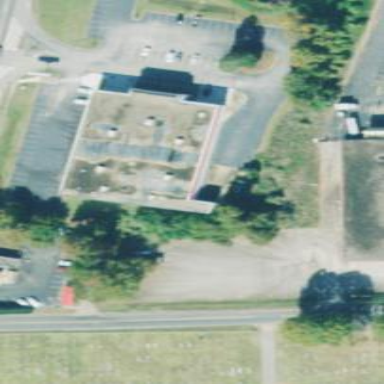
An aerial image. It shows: Retail building.